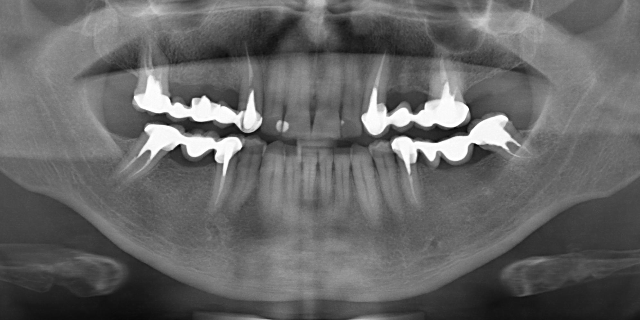
adult